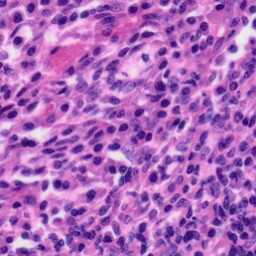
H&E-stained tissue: Tonsil